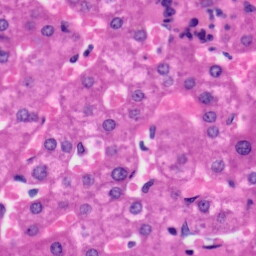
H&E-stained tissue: Liver